Brain MRI, t1w sequence, axial 2D slice.
Patient: age 37, sex F, weight 95 kg, height 1.95 m
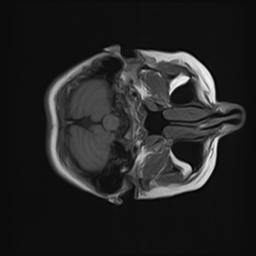